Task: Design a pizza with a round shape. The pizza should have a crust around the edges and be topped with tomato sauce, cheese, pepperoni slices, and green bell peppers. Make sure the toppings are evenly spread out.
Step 241:
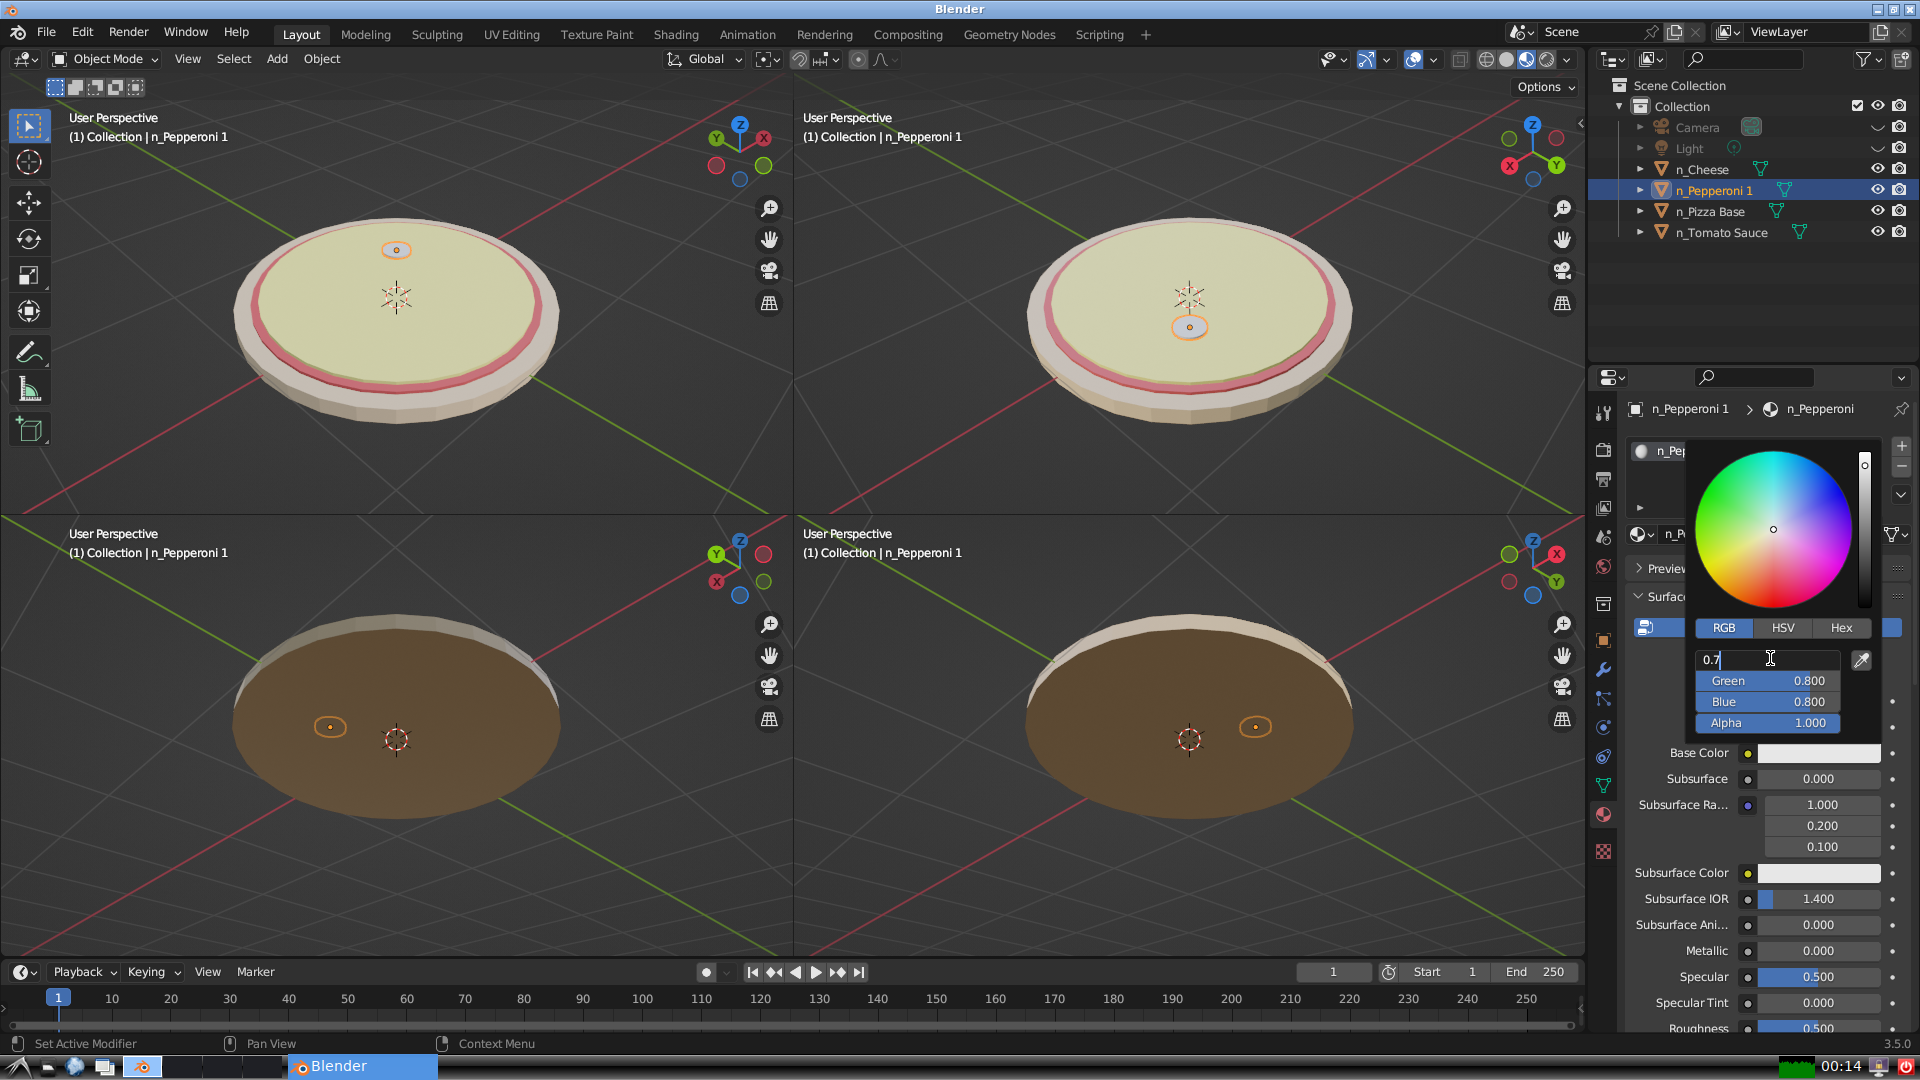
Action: {"key_press": ['Return']}